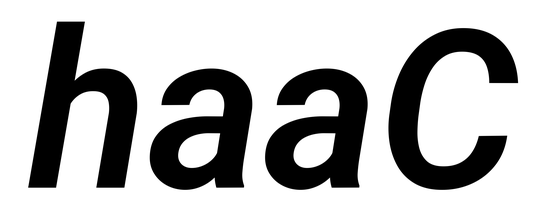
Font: Roboto-Italic_SemiBold_Italic